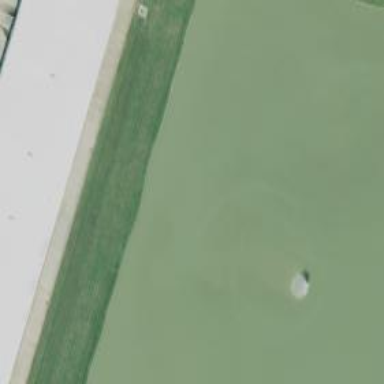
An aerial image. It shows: Retention basin containing natural water.